Current action and preconditions to check: trajectory_clear

Your task: For each precondition in the list above, predict whether it will hold at this action.

Consider the current scene as observed from the mobile robot's camera, and analyze the predicted future states of all dynamic agents (e.g., people, animals, vehicles, or any moving entities) within the NEXT SECOND.

IMPORTANT: Only answer "very likely" if you are absolutely certain—based on strong, clear evidence—that a dynamic agent will violate the precondition in the predicted future state. Do NOT answer "very likely" for unlikely, ambiguous, or low-probability risks.

Ask yourself for each precondition: Is there a high probability, with clear and convincing evidence, that the predicted future states of any dynamic agent will interfere with the predicted future state of the currently executing action within the NEXT SECOND, causing that precondition to fail?

Assess the risk level based on these predictions. Use "likely" or "very likely" if motions create a clear risk of interference.

Use "neutral" or "improbable" if agents are nearby but their predicted paths are clearly diverging or non-conflicting.

Failure Risk Categories: "very improbable", "improbable", "neutral", "likely", "very likely"

Answer Format: Output ONLY the probability_of_failure value from these categories: "very improbable", "improbable", "neutral", "likely", "very likely"

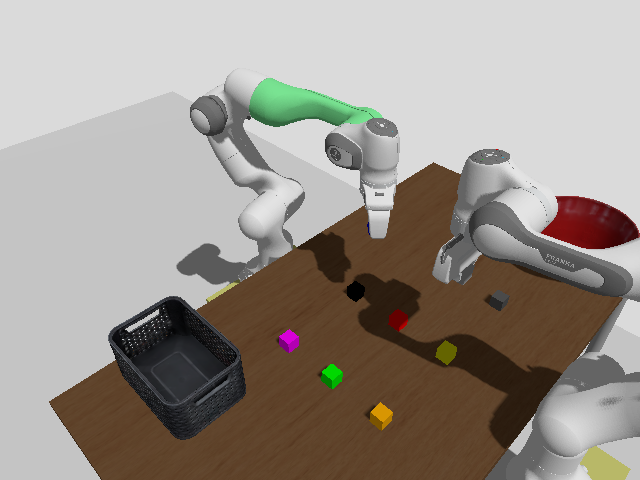

Answer: improbable